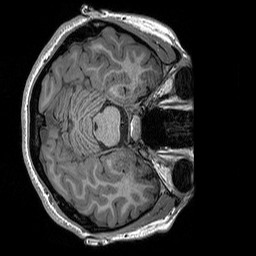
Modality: T1w
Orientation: axial
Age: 19
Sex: female
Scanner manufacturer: siemens
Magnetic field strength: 3 T
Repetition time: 2.3 s
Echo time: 0.00298 s